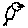
Label: bird